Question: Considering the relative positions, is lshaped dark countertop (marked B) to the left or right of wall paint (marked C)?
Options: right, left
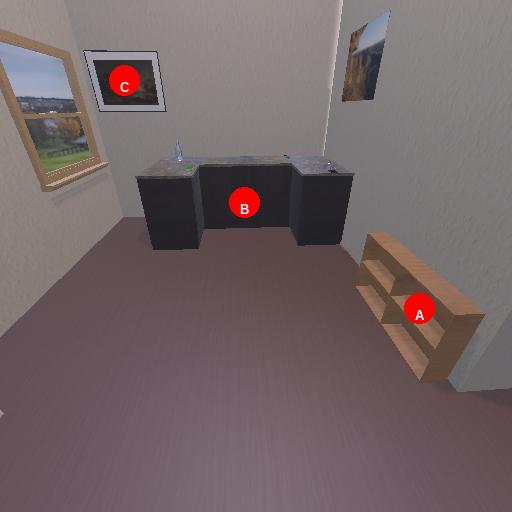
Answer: right